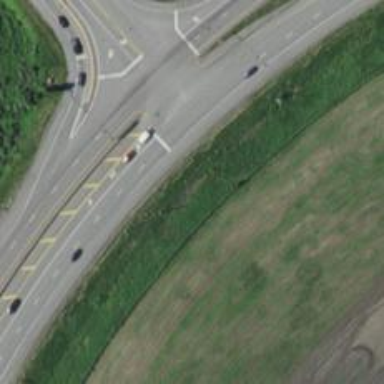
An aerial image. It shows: Primary highway that functions as expressway.